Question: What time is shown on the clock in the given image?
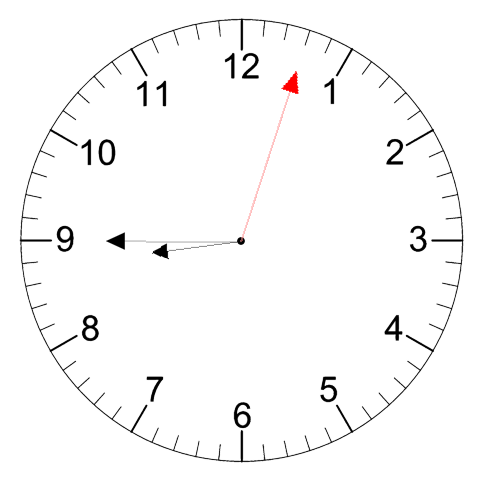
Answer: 08:45:03